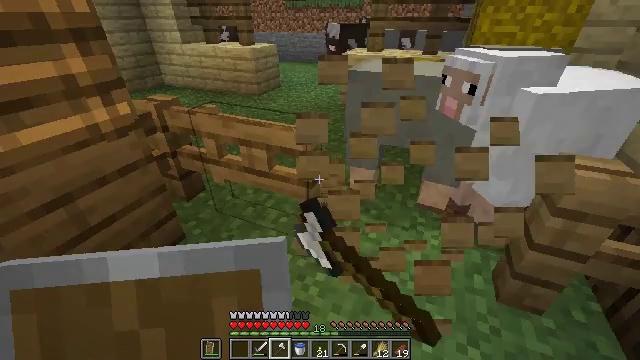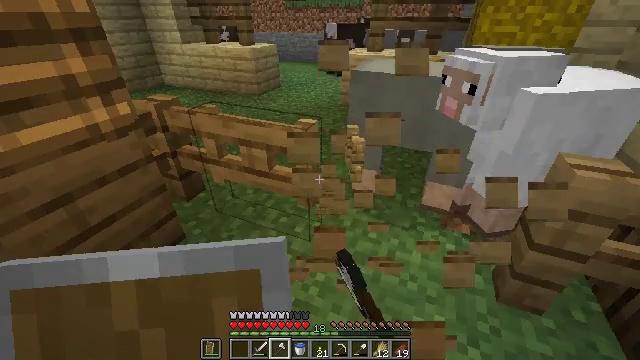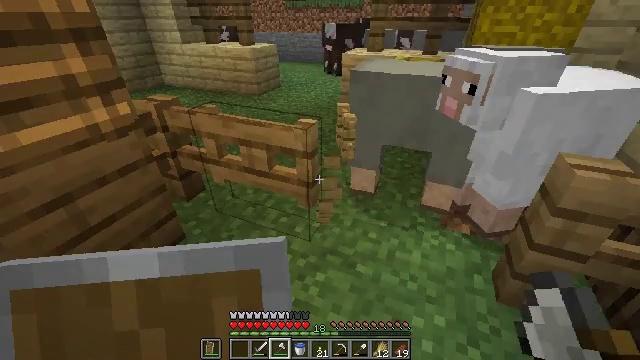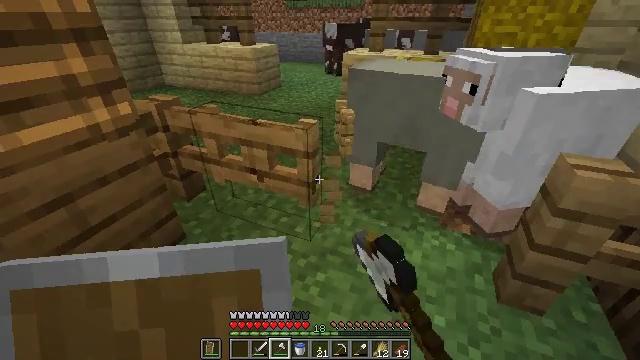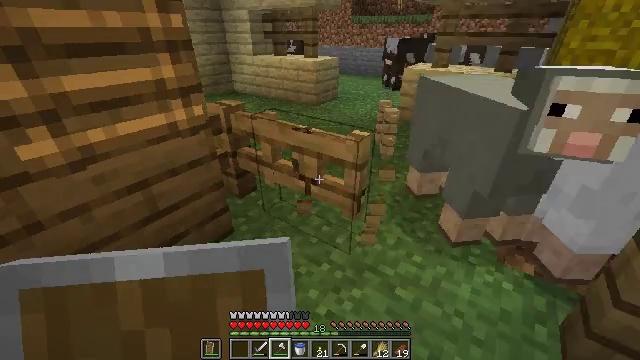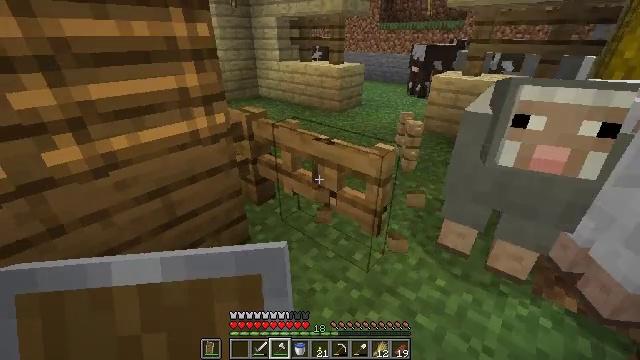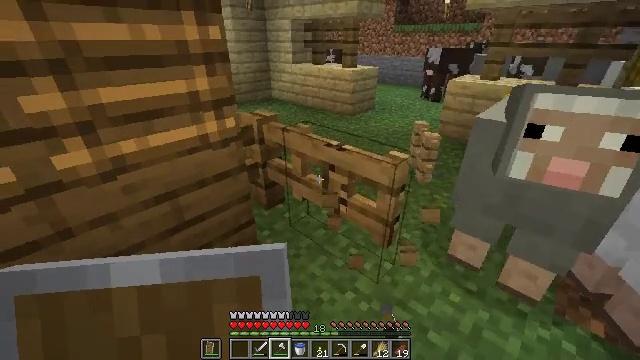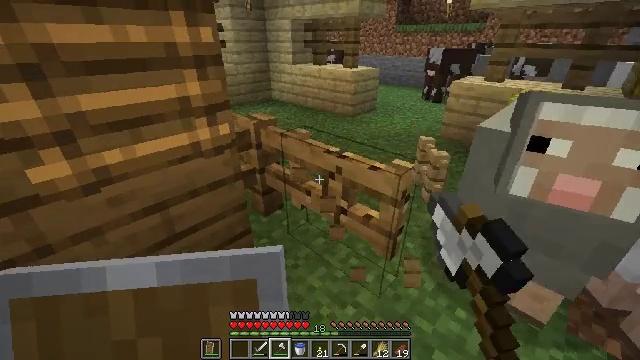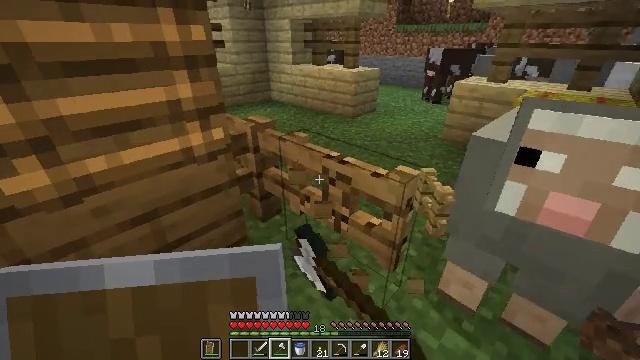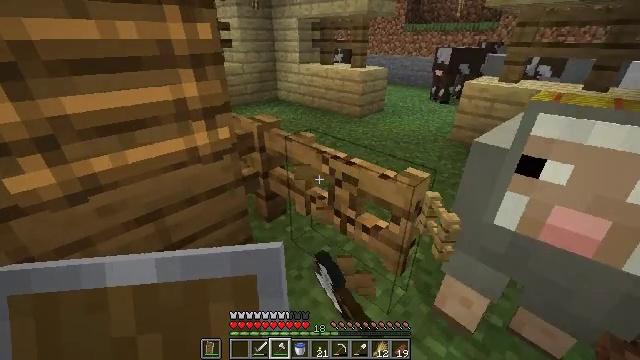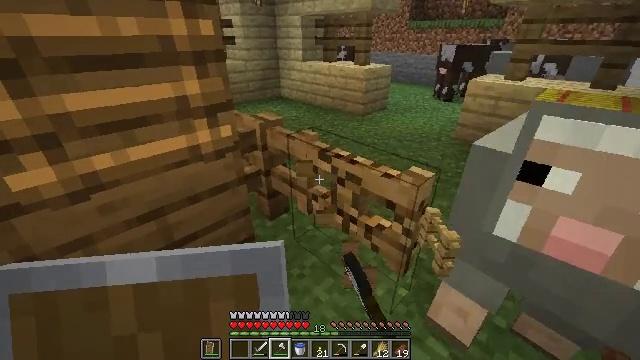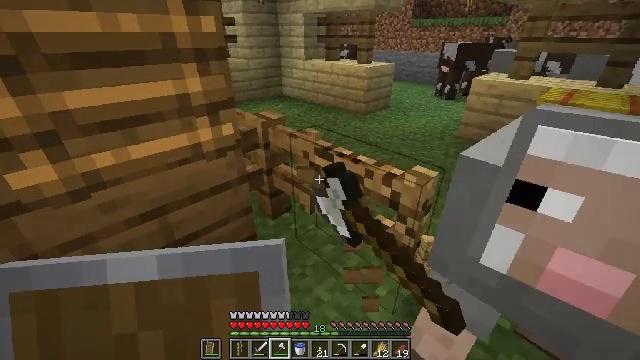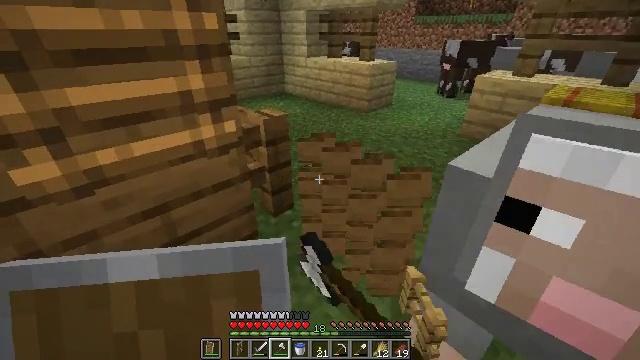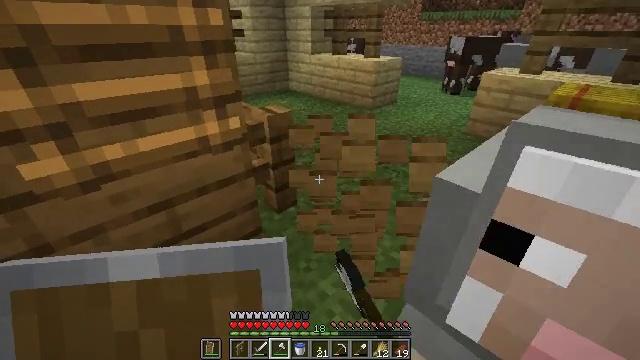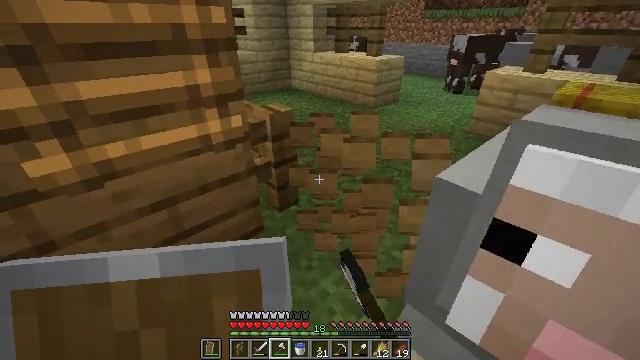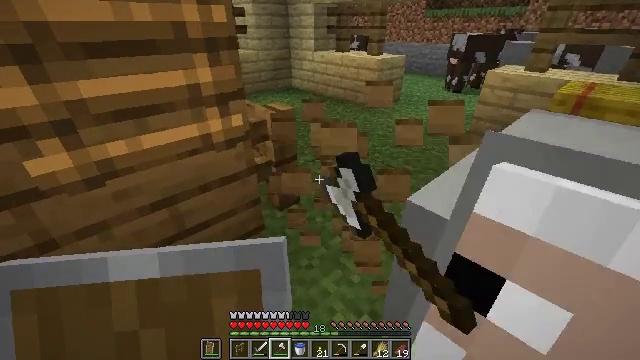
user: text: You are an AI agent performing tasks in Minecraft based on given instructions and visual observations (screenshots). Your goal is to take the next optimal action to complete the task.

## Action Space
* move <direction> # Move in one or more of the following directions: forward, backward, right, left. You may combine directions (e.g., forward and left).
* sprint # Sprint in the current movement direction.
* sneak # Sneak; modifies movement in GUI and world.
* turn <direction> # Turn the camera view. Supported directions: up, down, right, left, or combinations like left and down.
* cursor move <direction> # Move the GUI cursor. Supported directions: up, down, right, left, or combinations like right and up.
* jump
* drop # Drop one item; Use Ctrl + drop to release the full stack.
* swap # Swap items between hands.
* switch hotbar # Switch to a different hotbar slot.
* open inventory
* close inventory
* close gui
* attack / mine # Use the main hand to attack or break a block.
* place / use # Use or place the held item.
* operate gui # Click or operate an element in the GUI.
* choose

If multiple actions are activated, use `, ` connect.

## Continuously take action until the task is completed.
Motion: motion action
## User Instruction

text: Attack the oak fence gate to break it.
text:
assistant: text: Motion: attack / mine
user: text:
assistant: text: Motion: attack / mine
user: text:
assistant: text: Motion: attack / mine
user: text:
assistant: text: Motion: turn left and up, attack / mine
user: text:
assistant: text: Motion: move forward, turn left and up, attack / mine
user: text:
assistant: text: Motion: move forward, turn left, attack / mine
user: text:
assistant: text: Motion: attack / mine
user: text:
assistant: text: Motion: attack / mine
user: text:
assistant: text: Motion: turn left, attack / mine
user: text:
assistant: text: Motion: attack / mine
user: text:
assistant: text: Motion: attack / mine
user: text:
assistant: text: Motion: attack / mine
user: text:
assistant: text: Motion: attack / mine
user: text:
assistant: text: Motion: attack / mine
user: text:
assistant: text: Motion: attack / mine
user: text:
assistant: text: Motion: attack / mine
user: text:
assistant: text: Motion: attack / mine